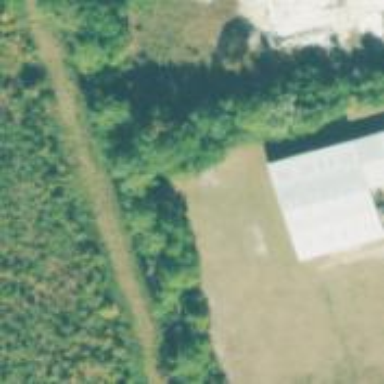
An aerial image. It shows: Abandoned railway spur.